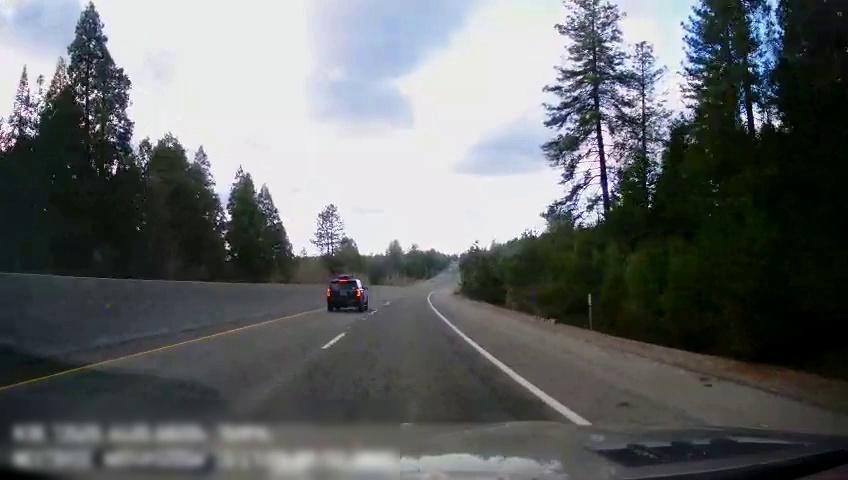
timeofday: Day
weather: Cloudy
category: Drivable Space
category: Vehicles | SUV
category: Lanes | Alternate Lane
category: Lanes | Current Lane
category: Lanes | Current Lane